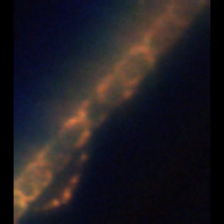
Taxon: Skeletonema
Group: Diatoms